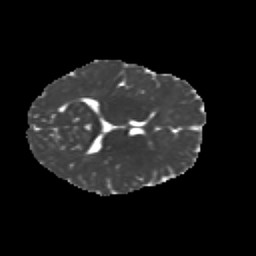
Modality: MD
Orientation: axial
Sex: female
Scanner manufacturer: siemens
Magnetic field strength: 3 T
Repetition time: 5 s
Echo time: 0.071 s